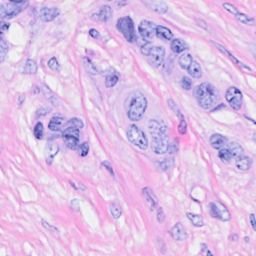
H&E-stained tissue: Breast